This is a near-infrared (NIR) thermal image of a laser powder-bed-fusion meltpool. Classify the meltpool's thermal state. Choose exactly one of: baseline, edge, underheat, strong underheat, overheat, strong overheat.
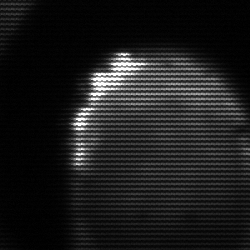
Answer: edge